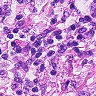
Metastatic tissue present: yes